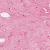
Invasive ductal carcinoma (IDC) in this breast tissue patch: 0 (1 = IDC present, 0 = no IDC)